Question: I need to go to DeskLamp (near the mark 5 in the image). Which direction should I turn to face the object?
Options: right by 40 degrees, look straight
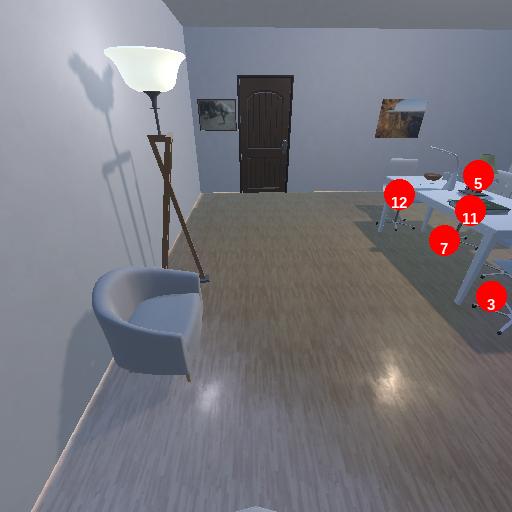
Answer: right by 40 degrees